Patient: sex M, age 64
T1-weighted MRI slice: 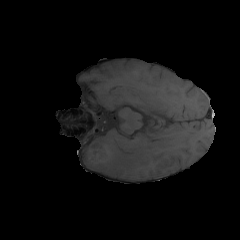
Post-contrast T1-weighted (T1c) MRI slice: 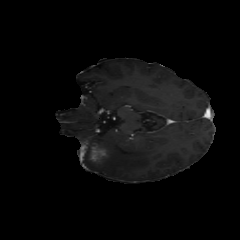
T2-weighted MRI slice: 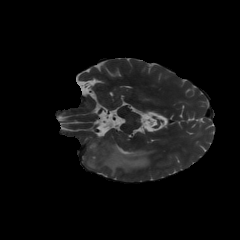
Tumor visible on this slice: yes
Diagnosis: Glioblastoma, IDH-wildtype
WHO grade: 4